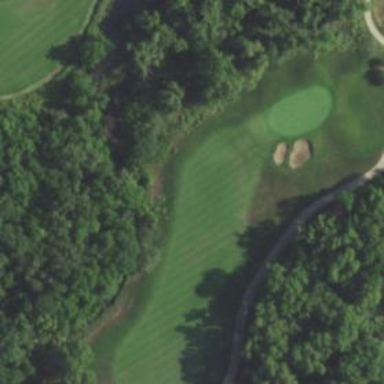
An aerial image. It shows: Golf fairway surrounded by grass.